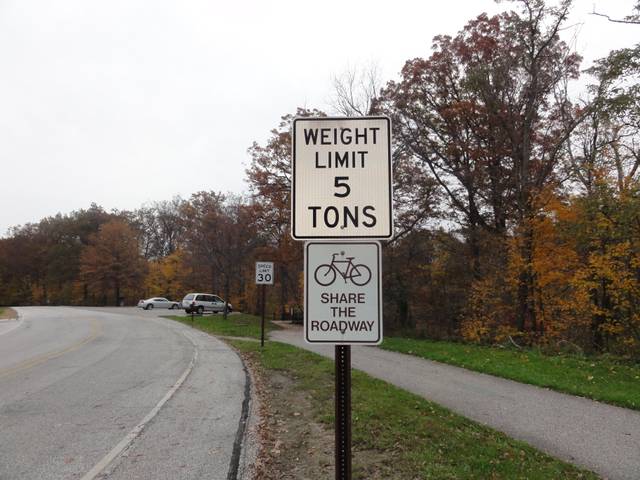
Region: United States
Coordinates: 41.378, -81.866